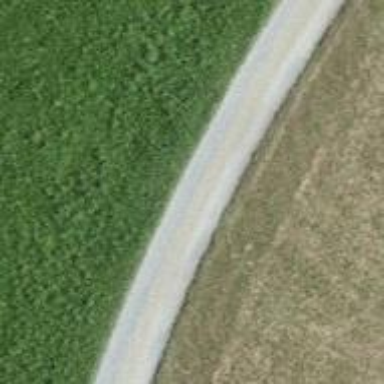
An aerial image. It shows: Well-maintained track road with grade 1 tracktype.